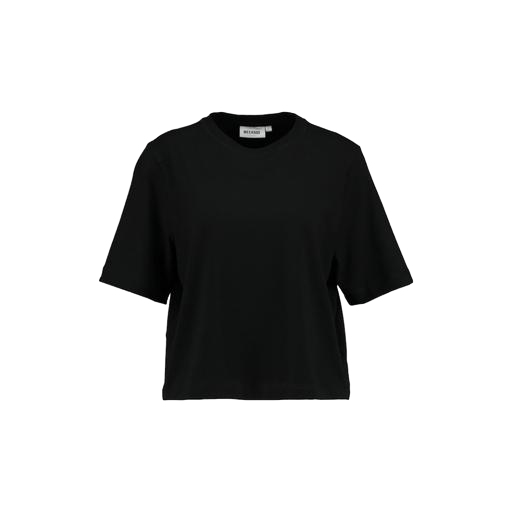
boxy fit t-shirt, boxy t-shirt, loose fit t-shirt, white background